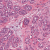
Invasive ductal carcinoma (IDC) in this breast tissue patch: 0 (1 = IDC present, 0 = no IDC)